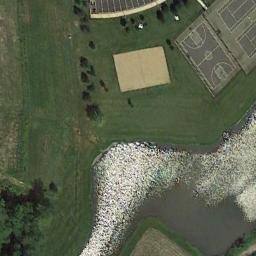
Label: basketball_court